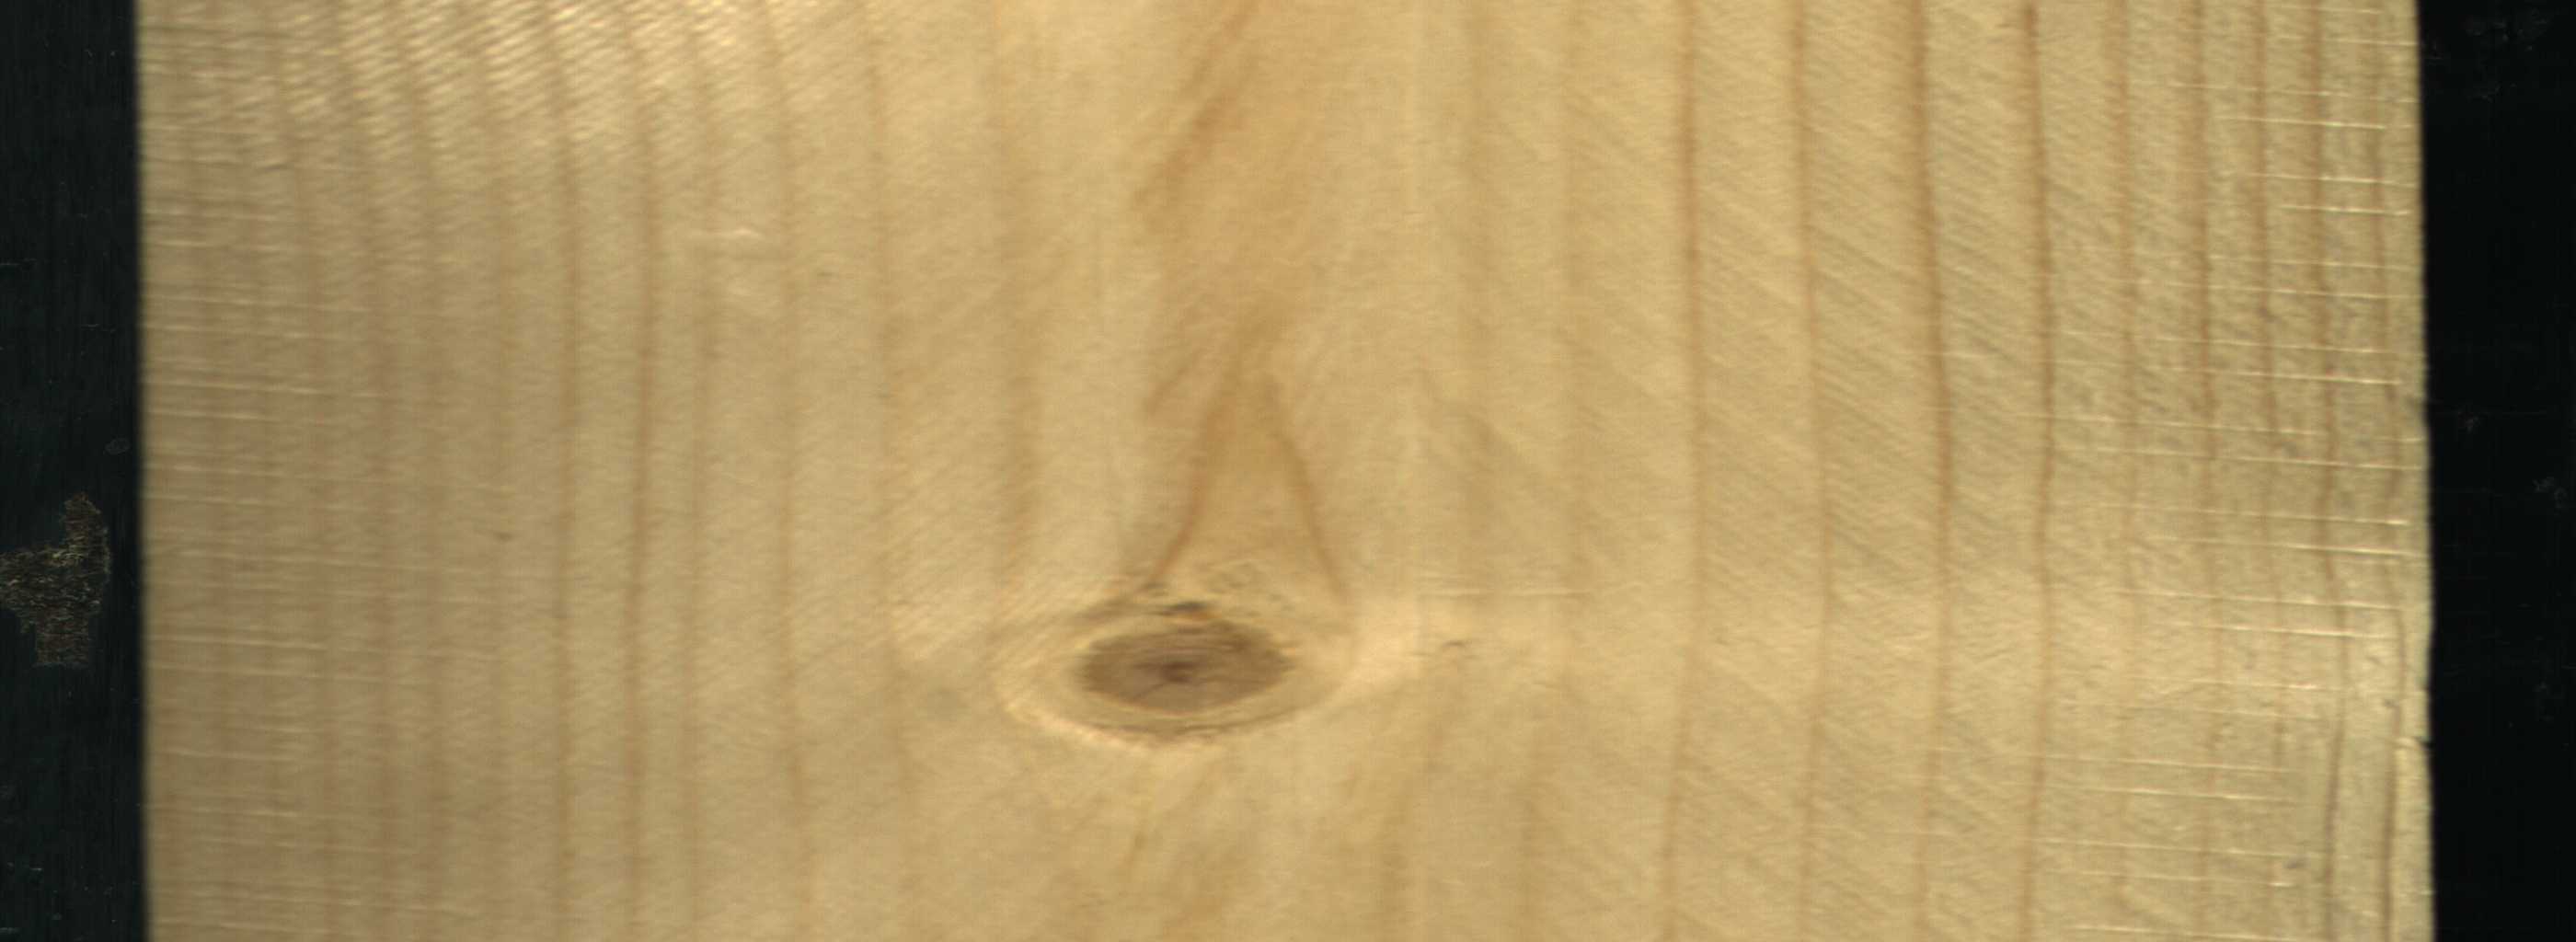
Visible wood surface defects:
Live_Knot